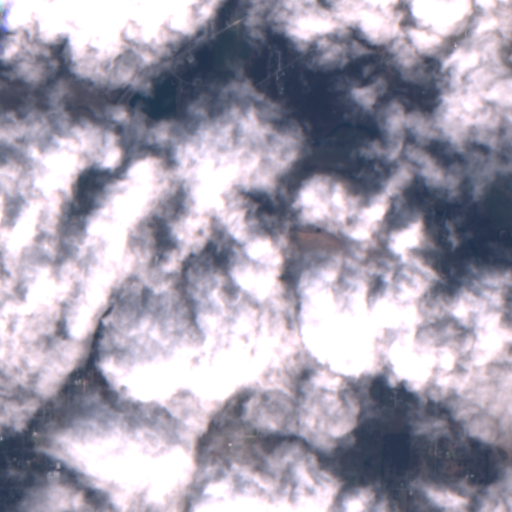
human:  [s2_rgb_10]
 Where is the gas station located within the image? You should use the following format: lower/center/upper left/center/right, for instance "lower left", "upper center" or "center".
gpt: The gas station is located in the upper left of the image.
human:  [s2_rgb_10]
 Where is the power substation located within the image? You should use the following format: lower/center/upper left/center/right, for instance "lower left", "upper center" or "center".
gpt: The power substation is located in the center left of the image.
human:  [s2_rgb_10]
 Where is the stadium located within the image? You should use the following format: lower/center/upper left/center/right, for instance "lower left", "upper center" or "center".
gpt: The stadium is located in the lower left of the image.
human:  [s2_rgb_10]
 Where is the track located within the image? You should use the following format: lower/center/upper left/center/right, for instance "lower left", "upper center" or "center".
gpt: The track is located in the lower left of the image.
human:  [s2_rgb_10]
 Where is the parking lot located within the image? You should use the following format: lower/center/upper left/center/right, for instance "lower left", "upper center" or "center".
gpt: There is no parking lot in the image.